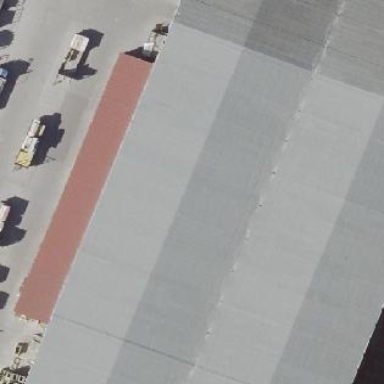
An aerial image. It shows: Commercial building.